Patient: sex F, age 36
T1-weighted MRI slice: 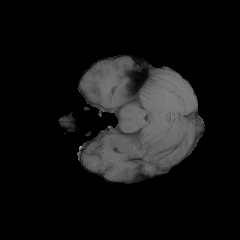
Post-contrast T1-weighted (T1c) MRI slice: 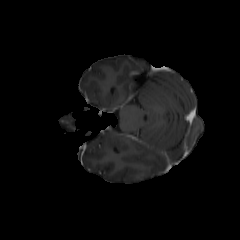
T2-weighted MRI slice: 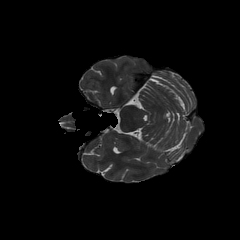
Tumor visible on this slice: no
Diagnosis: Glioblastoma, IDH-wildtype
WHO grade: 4